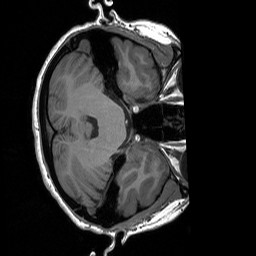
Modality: T1w
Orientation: axial
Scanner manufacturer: siemens
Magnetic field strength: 3 T
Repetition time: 1.76 s
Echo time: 0.0022 s